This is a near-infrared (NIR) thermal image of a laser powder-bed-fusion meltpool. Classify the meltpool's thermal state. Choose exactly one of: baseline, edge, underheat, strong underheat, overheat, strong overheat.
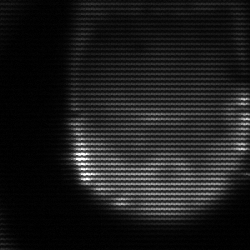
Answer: strong underheat